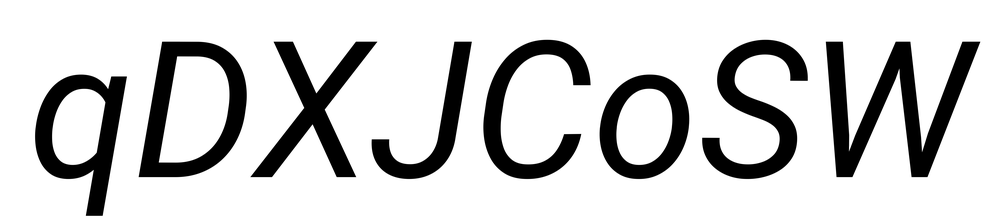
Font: Roboto-Italic_Italic